The image shows the envelope spectrum of a rolling-element bearing's vibration signal, with the characteristic fault frequencies (BPFO outer race, BPFI inner race, BSF ball, FTF cage) marked as reference lines. Diagnose the bearing from this image, choosing from: normal, inner_race, outer_race, ball.
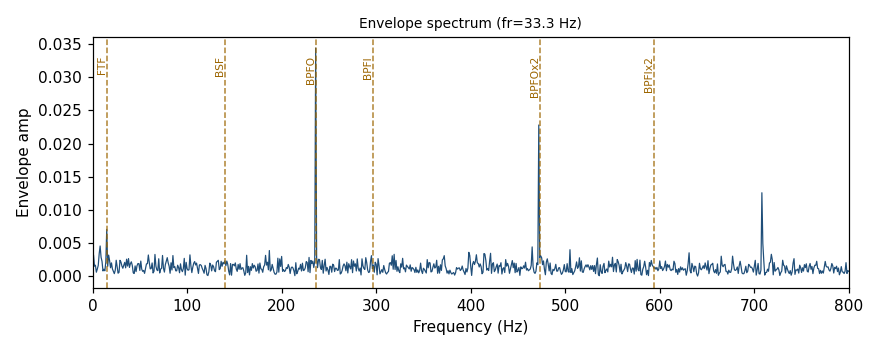
Answer: outer_race